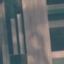
Label: AnnualCrop